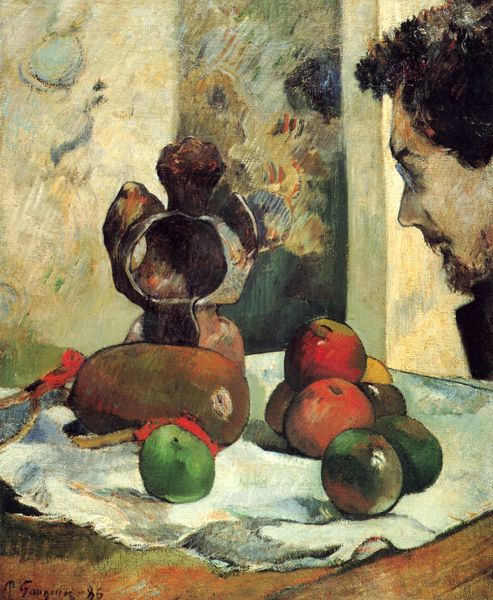
Titel: Stilleben mit dem Profil von Charles Laval
Künstler: Paul Gauguin
Institution: Privatsammlung
Schlagwörter: blau, dunkel, gemälde, kopf, mann, schatten, weiß, cezanne, gelb, grün, impressionismus, menschen, ocker, braun, bunt, fenster, grau, haar, hell, hintergrund, holz, licht, orange, profil, raum, schwarz, tisch, tür, zimmer, blick, obst, rot, tuch, beige, expressionismus, gespräch, bart, jacke, wand, bärtig, falten, gesicht, kragen, mensch, vollbart, bild, bildnis, portrait, porträt, schauen, signatur, spiegel, tischdecke, tischtuch, rauch, figur, haare, kelch, realismus, stoff, decke, person, kinder, engel, frucht, früchte, keramik, krug, skulptur, stilleben, stillleben, ton, vase, apfel, orangen, äpfel, schrift, ecke, ansicht, studie, moderne, farben, mauer, figuren, beobachter, falte, tapete, impressionistisch, maler, brot, plastik, junge, selbstporträt, betrachter, unscharf, gauguin, kante, stileben, gefäß, links, expressionistisch, kontur, paul, künstler, brille, selbstbildnis, gesciht, zwickel, betrachten, selbstportrait, augengläser, zahl, gaugin, paul cezanne, schwart, pinselstriche, brotlaib, wnad, teekessel, nummer, monokel, expression, kessel, mango, okulus, paul gauguin, angeschnitten, papaya, unschärfe, bildausschnitt, geschirrtuch, cesanne, lorgnon, profilkopf, ante, ann, grundformen, stilllleben, progil, skulptr, frabigkeit, malen nach cezanne, pölbild, spion, 1885, 85, stillebe